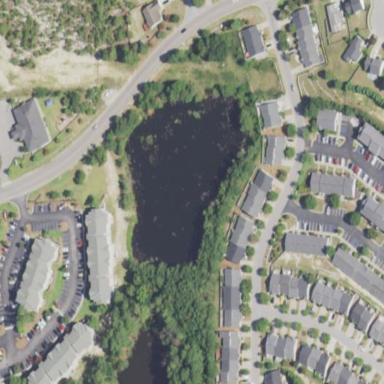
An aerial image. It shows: Pond surrounded by natural water.